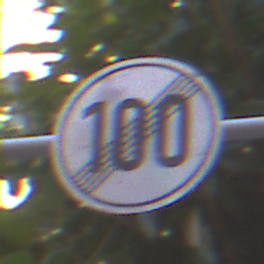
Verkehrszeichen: EndeGeschwindigkeit100
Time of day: MorningAfternoon
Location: Outdoor (Urban)
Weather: Clear
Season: NotSpecified
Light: Natural